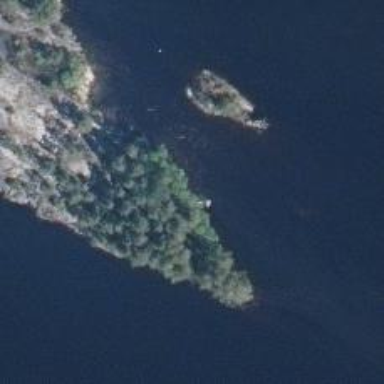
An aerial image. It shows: Islet.